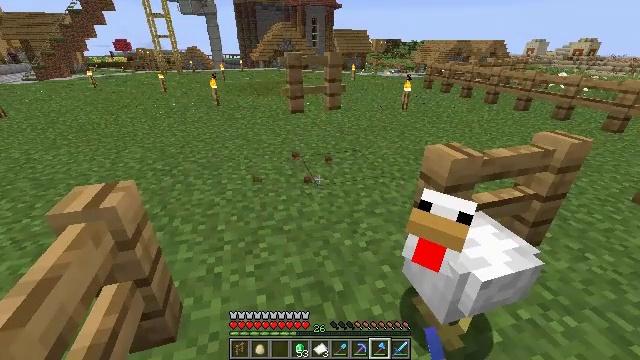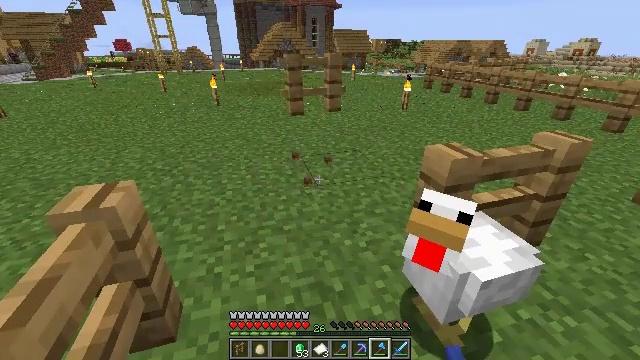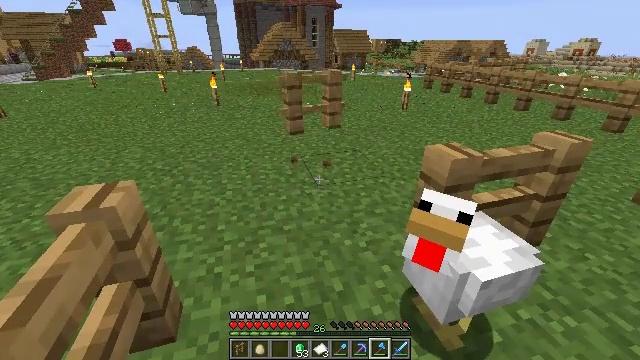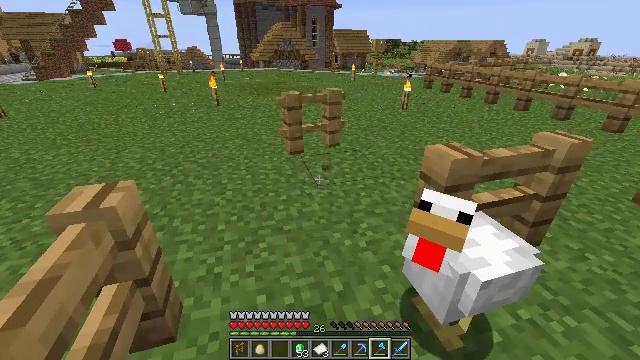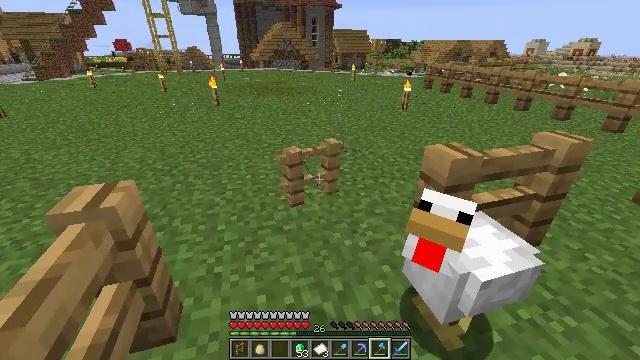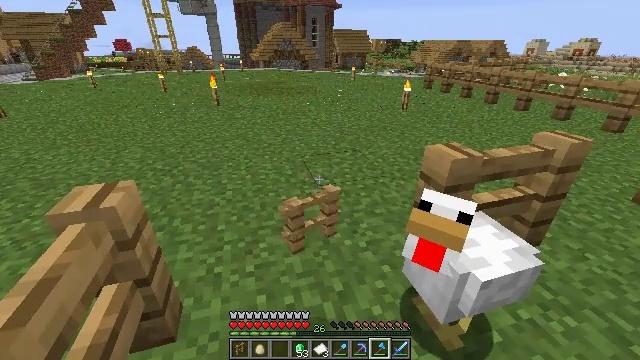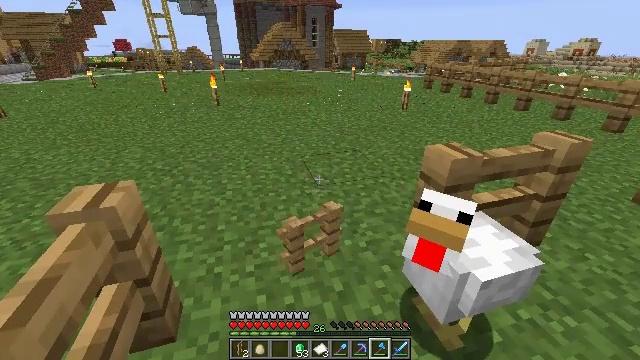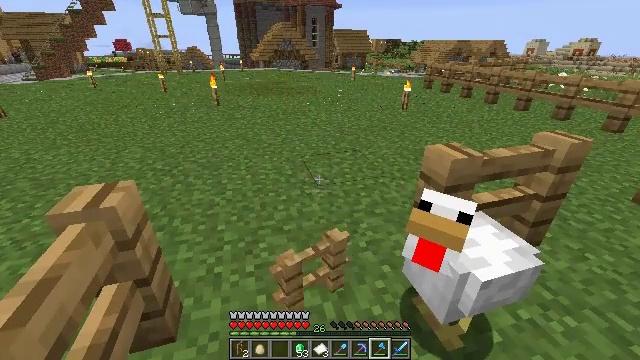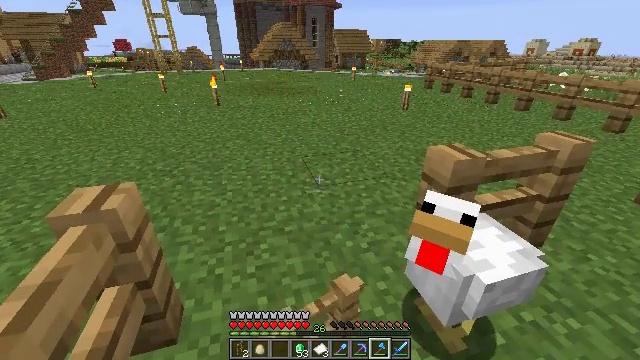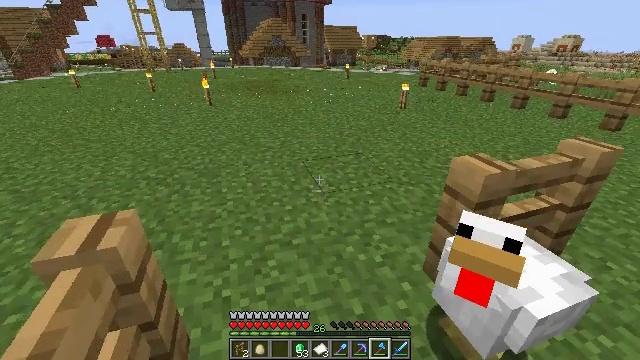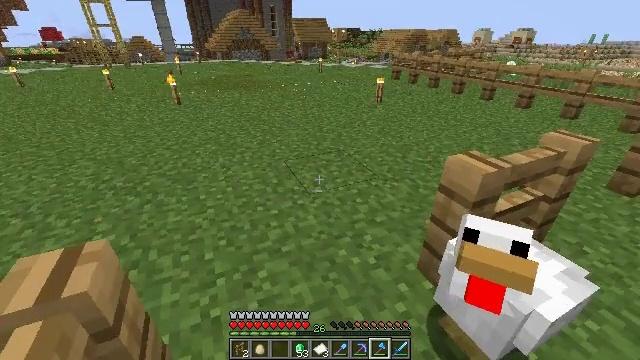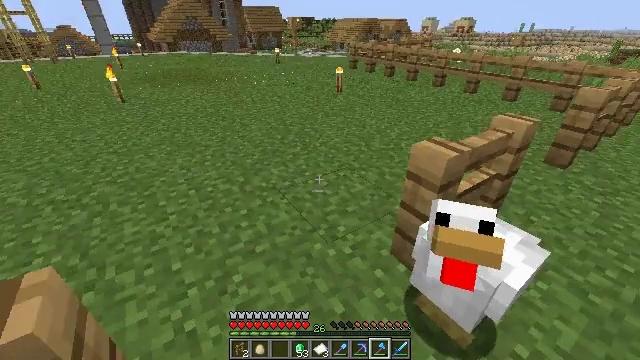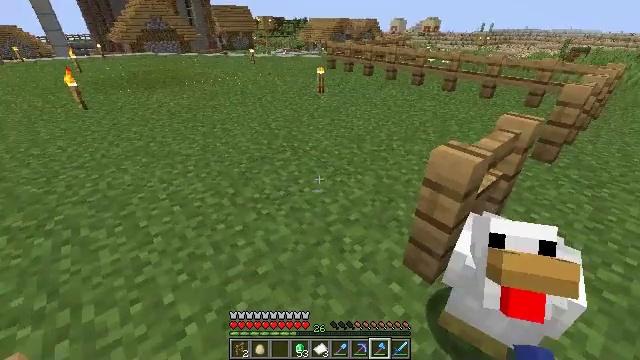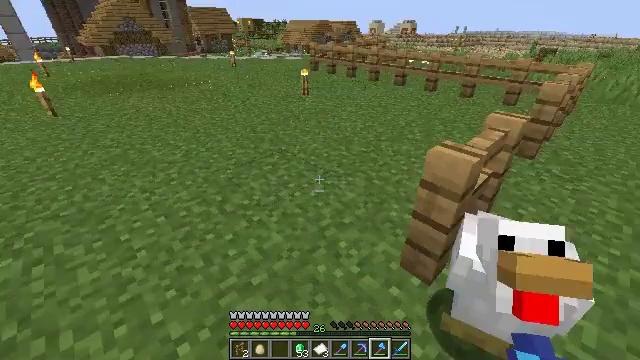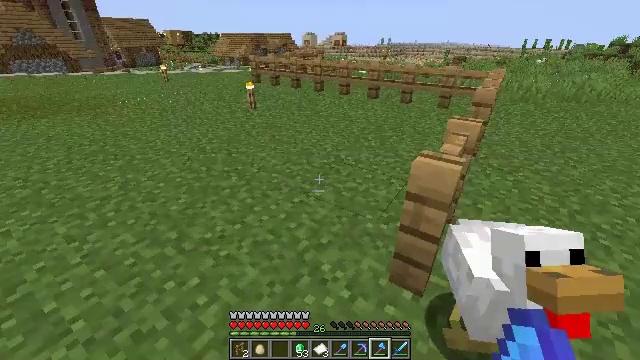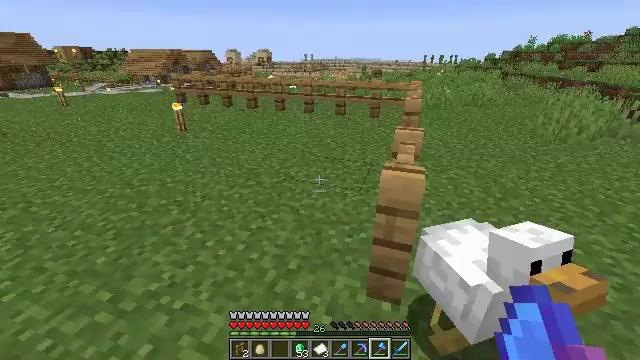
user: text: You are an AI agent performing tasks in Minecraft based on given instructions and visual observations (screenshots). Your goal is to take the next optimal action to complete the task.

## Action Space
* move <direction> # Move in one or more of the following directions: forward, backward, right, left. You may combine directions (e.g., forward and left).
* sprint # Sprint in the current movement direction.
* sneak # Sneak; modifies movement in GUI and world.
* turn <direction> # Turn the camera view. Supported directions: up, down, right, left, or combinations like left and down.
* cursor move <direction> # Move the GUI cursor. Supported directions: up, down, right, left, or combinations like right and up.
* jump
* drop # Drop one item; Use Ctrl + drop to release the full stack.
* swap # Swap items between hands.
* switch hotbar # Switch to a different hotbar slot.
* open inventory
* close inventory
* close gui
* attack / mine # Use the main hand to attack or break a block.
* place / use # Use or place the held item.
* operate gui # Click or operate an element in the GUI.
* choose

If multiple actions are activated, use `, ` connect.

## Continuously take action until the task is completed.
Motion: motion action
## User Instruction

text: Left-click to destroy the oak fence.
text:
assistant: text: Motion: no_op
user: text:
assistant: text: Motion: no_op
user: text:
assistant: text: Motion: no_op
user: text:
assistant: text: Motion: no_op
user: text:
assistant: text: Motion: no_op
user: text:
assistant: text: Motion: no_op
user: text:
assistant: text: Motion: no_op
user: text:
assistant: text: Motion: move forward and move left
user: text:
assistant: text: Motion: move forward and move left, turn right
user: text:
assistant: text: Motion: move forward and move left, turn right and down
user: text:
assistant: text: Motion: move forward and move left, turn right and down
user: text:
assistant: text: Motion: move forward and move left, turn right
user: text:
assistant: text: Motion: move forward and move left, turn right
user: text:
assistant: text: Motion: move forward and move left, turn right and up
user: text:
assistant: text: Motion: turn right and up
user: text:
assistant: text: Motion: turn right and up
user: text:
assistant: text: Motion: turn right and up
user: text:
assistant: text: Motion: turn right
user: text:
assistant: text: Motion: turn right
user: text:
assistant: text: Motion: turn right
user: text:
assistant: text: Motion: attack / mine
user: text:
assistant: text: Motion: attack / mine
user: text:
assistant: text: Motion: attack / mine
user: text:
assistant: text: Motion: attack / mine
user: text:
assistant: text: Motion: turn right, attack / mine
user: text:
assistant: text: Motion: attack / mine
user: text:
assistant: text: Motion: attack / mine
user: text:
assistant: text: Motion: attack / mine
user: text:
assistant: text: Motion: attack / mine
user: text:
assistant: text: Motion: attack / mine